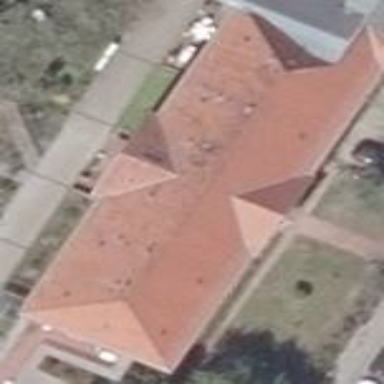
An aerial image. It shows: Building that serves as nursing home.